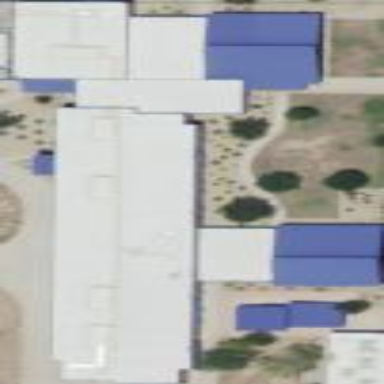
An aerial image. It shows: School building.